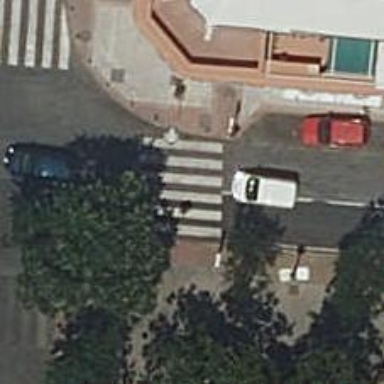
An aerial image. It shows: Uncontrolled road crossing.